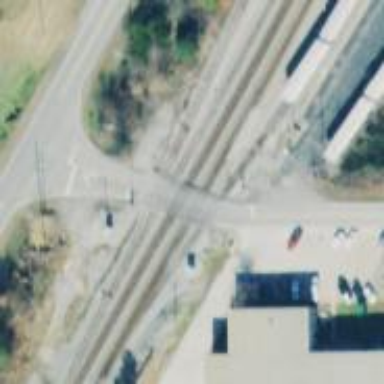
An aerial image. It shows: Level crossing on the railway with lights.